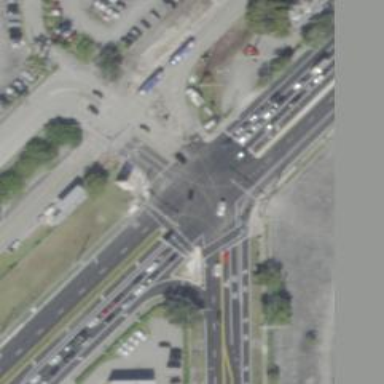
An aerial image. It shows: Crossing with line markings on the road.